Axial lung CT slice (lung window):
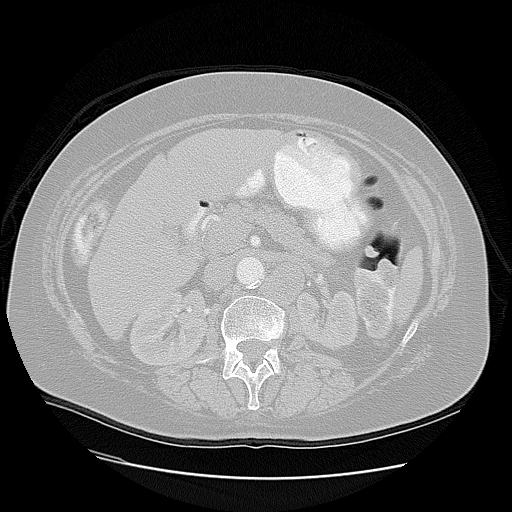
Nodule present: no